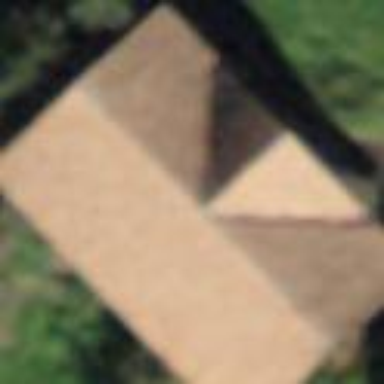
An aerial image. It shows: Barn.